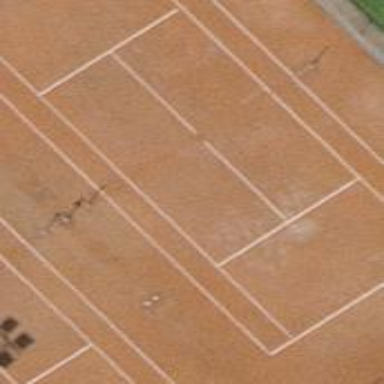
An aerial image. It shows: Tennis court on pitch.